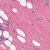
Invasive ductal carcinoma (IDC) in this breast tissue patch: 1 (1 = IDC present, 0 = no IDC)